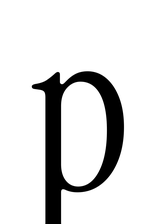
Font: InstrumentSerif-Regular